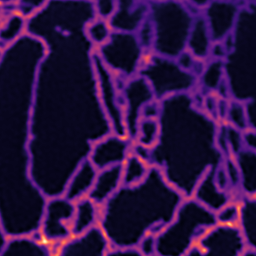
Label: Super-resolution ER image